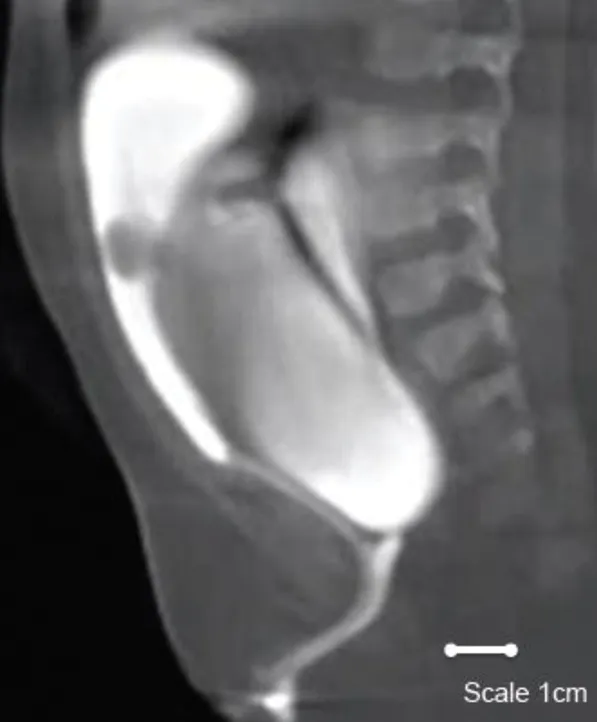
Cloacagram (using water soluble contrast).
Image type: radiology (ct)